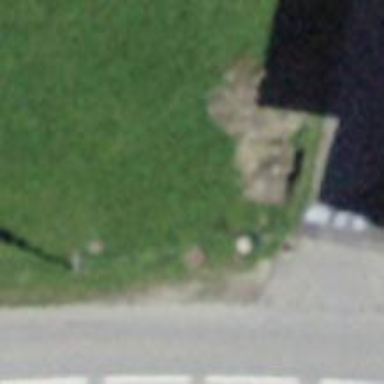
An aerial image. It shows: Bus stop with platform for public transport.